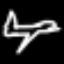
Label: airplane